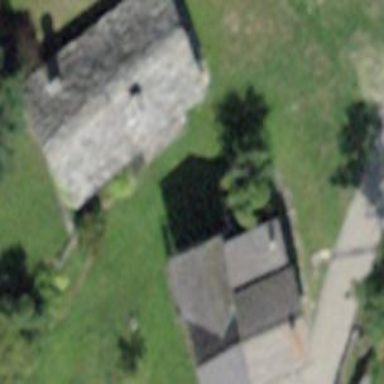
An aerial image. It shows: Simple house.